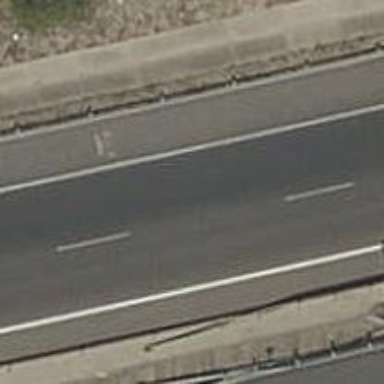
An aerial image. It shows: Motorway link.